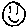
Label: smiley face